Question: i am making a javascript effect which goes like:
it will have a couple of images. when the user hovers over the current image all the other images fadeout but the image that the mouse is over stays the same.
kinda like opposite to "this" keyword.
like: suppose the following are three images

if the user takes his mouse over the '2' img then all the other (1 and 3) should fadeout but '2' should remain the same.
<URL>
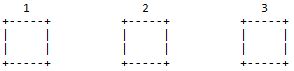
Answer: '''
$('a:not(:hover)')
'''
If I get the question right. This if your framework is supporting :hover in selector engine (jQuery does, for example). Otherwise, you can bind on hover event and mimic it.